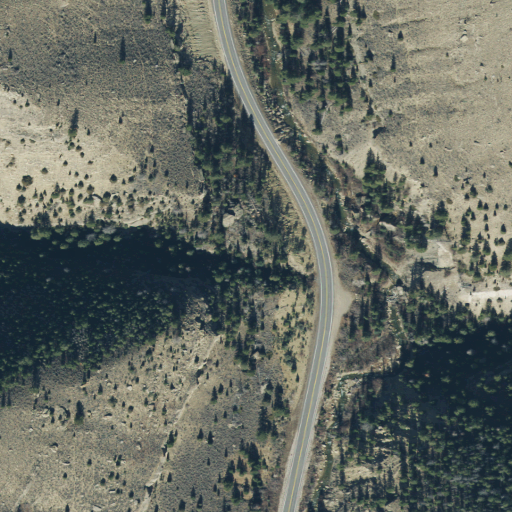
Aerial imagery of valley in Utah named Blind Canyon containing evergreen forest, shrub, deciduous forest, open development, low intensity development, medium intensity development, and woody wetlands